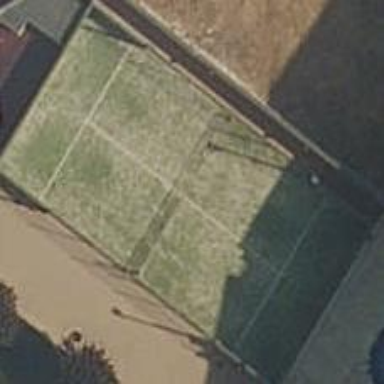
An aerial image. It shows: Tennis court on pitch.